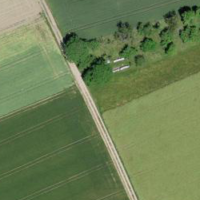
EUNIS habitat code: 52
Species observed at this site:
Pieris napi